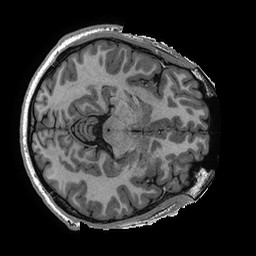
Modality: T1w
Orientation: axial
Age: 23
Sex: male
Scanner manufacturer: ge
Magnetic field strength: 3 T
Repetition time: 0.006952 s
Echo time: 0.00292 s